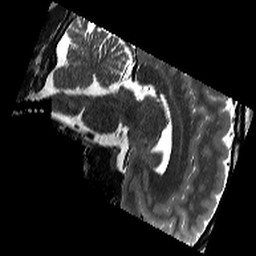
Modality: T2w
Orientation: sagittal